Field crop: maize
Growth stage: 2
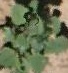
Species: chenopodium